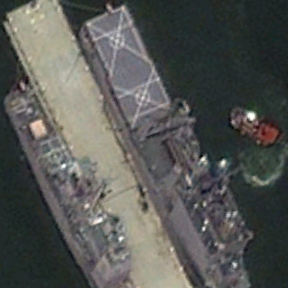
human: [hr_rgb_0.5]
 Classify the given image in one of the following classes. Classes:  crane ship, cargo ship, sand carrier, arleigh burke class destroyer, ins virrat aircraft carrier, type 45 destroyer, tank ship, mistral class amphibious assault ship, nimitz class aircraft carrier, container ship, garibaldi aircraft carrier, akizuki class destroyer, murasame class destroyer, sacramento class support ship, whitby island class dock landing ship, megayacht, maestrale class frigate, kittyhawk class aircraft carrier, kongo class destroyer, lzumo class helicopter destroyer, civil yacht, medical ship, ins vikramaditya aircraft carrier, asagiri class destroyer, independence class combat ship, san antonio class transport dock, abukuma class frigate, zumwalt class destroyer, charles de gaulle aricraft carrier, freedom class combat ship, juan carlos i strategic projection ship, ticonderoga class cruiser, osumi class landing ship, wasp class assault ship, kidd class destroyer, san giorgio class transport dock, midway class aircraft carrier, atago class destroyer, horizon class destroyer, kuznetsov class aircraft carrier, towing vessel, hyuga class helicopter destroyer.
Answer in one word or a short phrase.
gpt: Whitby Island class dock landing ship